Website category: auto
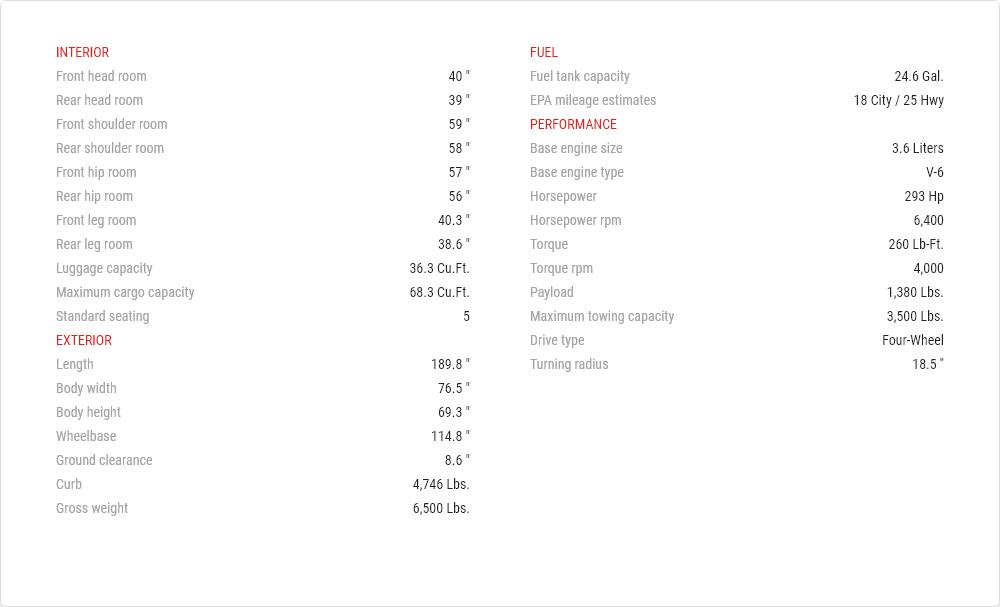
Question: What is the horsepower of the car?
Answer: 293 hp

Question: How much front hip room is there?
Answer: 57 "

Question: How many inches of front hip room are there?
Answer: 57 "

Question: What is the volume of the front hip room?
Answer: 57 "